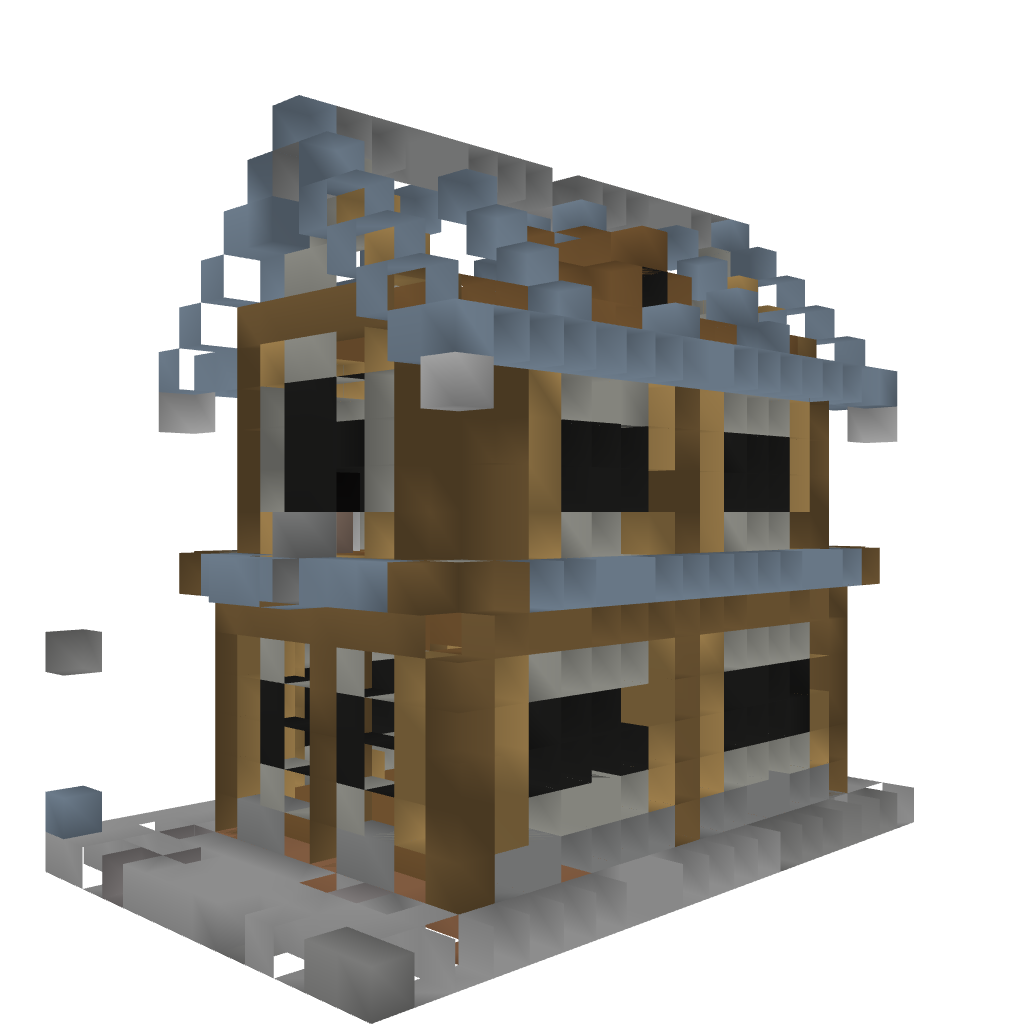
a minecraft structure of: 2 story rustic house